【题型】解答题　【知识点】解析几何　【难度】medium
(2025·上海长宁·一模) 已知椭圆的左、右焦点分别为 \(F_1(-1,0)\)，\(F_2(1,0)\)，且经过点 \(P\left(-1,\frac{3}{2}\right)\).

(1) 求该椭圆的离心率.

(2) 点 \(Q\) 为椭圆上一点，且位于第三象限，若 \(\triangle PQF_2\) 的面积为 3，求点 \(Q\) 的坐标.

(3) \(A\)，\(B\)，\(C\)，\(D\) 是椭圆上不重合的四个点，\(AB\) 与 \(CD\) 相交于点 \(F_1\)，且 \(\overrightarrow{AB} \cdot \overrightarrow{CD} = 0\)，求 \(|AB| + |CD|\) 的取值范围.
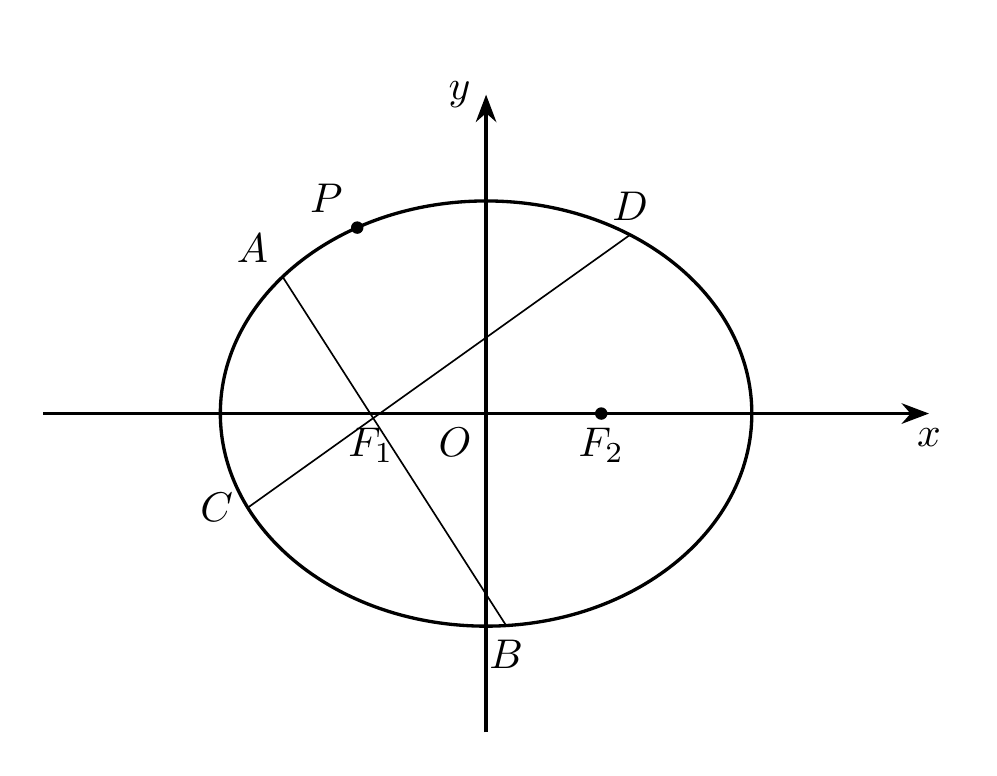
【解答】
【详解】
(1) 设椭圆的标准方程为 \(\frac{x^2}{a^2} + \frac{y^2}{b^2} = 1\)，\(a > 0\)，\(b > 0\)，由已知可得 \(c = 1\).

因为点 \(P\left(-1,\frac{3}{2}\right)\) 在椭圆上，所以 \(\frac{1}{a^2} + \frac{9}{4b^2} = 1\).

又 \(a^2 = b^2 + 1\)，所以 \(a^2 = 4\)，\(b^2 = 3\).

所以椭圆方程为 \(\frac{x^2}{4} + \frac{y^2}{3} = 1\).

所以 \(e = \frac{c}{a} = \frac{1}{2}\).

(2) \textcircled{1} \(|PF_2| = \frac{5}{2}\)，直线 \(PF_2\) 的解析式为 \(y = -\frac{3}{4}x + \frac{3}{4}\).

因为 \(\triangle PQF_2\) 的面积为 3，所以 \(PF_2\) 边上的高为 \(\frac{12}{5}\).

过 \(Q\) 做 \(PF_2\) 的平行线，则直线 \(QR\) 的解析式为 \(y = -\frac{3}{4}x - \frac{9}{4}\).

联立方程组
\[
\begin{cases}
\frac{x^2}{4} + \frac{y^2}{3} = 1 \\
y = -\frac{3}{4}x - \frac{9}{4}
\end{cases}
\]
解得：
\[
\begin{cases}
x_1 = -1 \\
y_1 = -\frac{3}{2}
\end{cases}
\quad \text{或} \quad
\begin{cases}
x_1 = -\frac{11}{7} \\
y_1 = -\frac{15}{14}
\end{cases}
\]
所以点 \(Q\) 的坐标为 \(\left(-1,-\frac{3}{2}\right)\) 或 \(\left(-\frac{11}{7},-\frac{15}{14}\right)\).

(3) \textcircled{1}  若 \(AB\) 或 \(CD\) 垂直于 \(x\) 轴，则 \(|AB| + |CD| = 7\).

\textcircled{2}  若 \(AB\) 和 \(CD\) 不垂直于 \(x\) 轴，

设直线 \(AB\) 的解析式为 \(y = k(x + 1)\)，点 \(A(x_1,y_1)\)，\(B(x_2,y_2)\).

联立方程组
\[
\begin{cases}
\frac{x^2}{4} + \frac{y^2}{3} = 1 \\
y = k(x + 1)
\end{cases}
\]
得 \((3 + 4k^2)x^2 + 8k^2x + 4k^2 - 12 = 0\).

从而 \(x_1 + x_2 = \frac{-8k^2}{3 + 4k^2}\)，\(x_1x_2 = \frac{4k^2 - 12}{3 + 4k^2}\).

\[
|AB| = \sqrt{1 + k^2} \cdot \sqrt{\left(\frac{-8k^2}{3 + 4k^2}\right)^2 - 4 \cdot \frac{4k^2 - 12}{3 + 4k^2}} = \frac{12(k^2 + 1)}{3 + 4k^2},
\]
同理 \(|CD| = \frac{12(k^2 + 1)}{4 + 3k^2}\).

\[
|AB| + |CD| = \frac{12(k^2 + 1)}{3 + 4k^2} + \frac{12(k^2 + 1)}{4 + 3k^2} = \frac{84(k^4 + 2k^2 + 1)}{12k^4 + 25k^2 + 12} = 7 \cdot \left(1 - \frac{1}{12k^2 + \frac{12}{k^2} + 25}\right),
\]
因为 \(12k^2 + \frac{12}{k^2} + 25 \ge 49\)，所以 \(\frac{48}{7} \le |AB| + |CD| < 7\).

综上，\(|AB| + |CD|\) 的取值范围是 \(\left[\frac{48}{7},7\right]\).

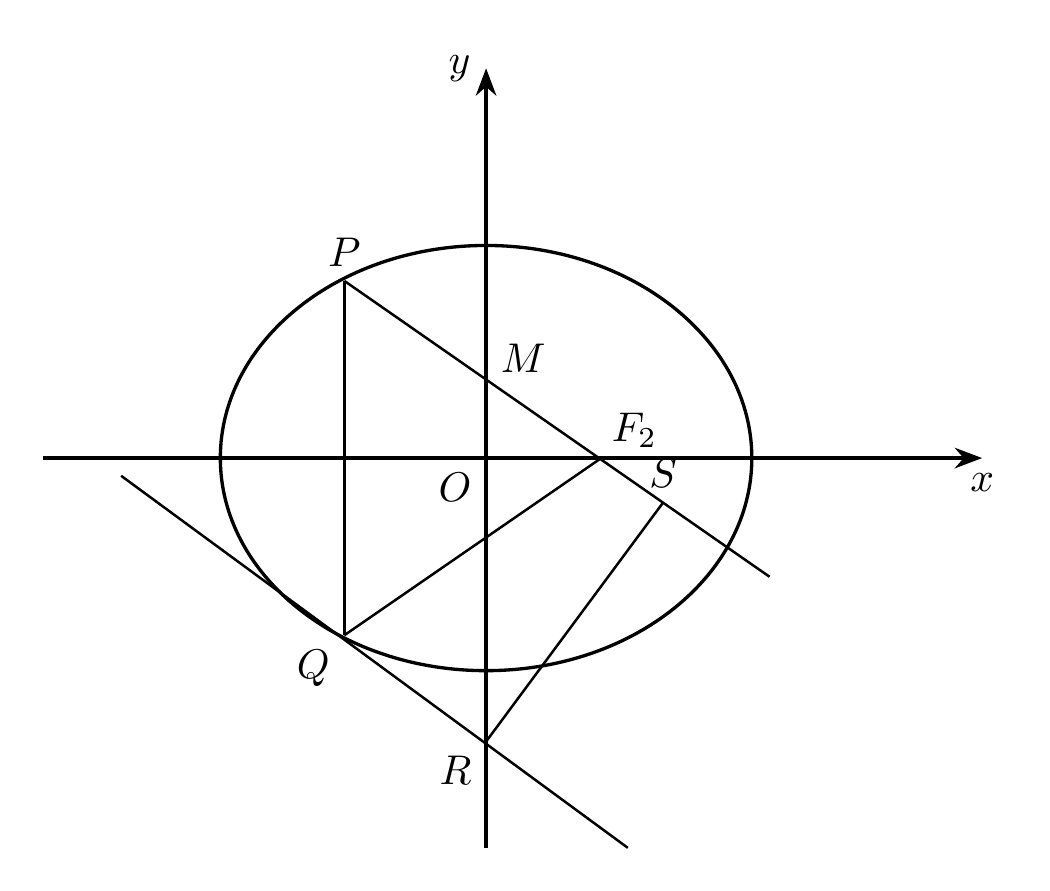